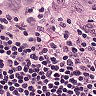
Metastatic tissue present: yes